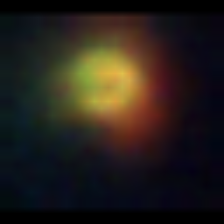
Taxon: NanoPlankton
Group: Other